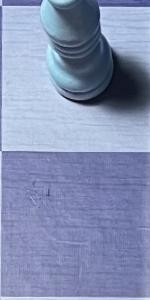
Label: Empty